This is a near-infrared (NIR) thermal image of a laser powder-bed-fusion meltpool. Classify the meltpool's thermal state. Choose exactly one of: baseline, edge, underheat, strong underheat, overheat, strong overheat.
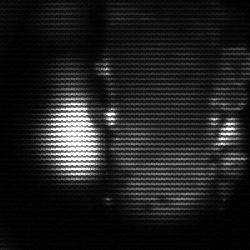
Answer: strong underheat